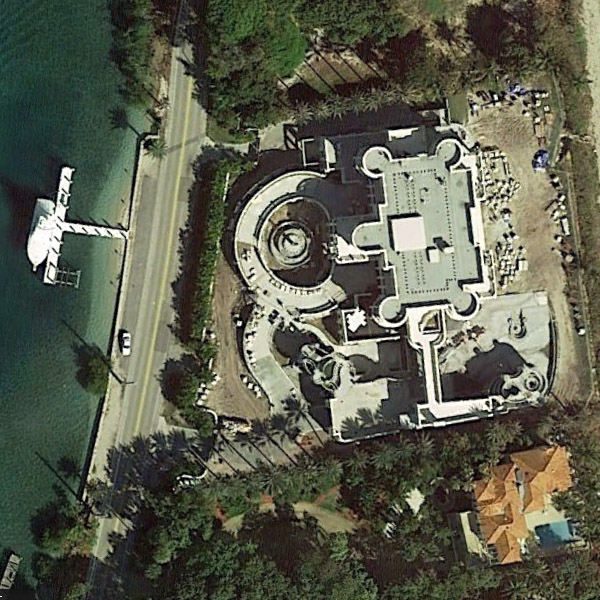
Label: Resort